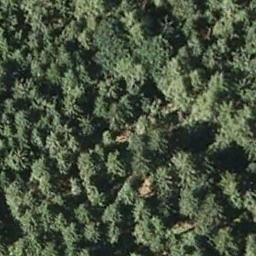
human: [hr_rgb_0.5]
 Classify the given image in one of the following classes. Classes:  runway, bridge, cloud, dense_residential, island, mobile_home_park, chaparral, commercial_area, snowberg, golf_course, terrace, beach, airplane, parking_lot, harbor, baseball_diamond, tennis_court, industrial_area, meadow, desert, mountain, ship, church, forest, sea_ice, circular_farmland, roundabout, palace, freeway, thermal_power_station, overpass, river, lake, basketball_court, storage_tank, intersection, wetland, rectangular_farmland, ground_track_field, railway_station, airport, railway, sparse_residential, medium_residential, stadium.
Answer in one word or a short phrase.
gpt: forest